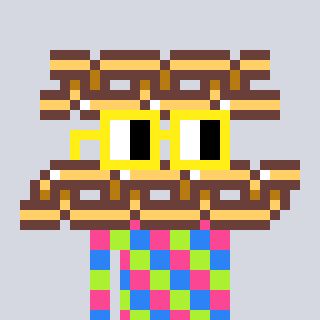
a pixel art character with square yellow glasses, a chain-shaped head and a redpinkish-colored body on a cool background